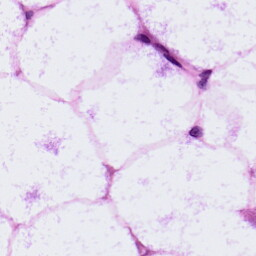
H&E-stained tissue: LymphNode